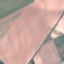
Land use / land cover: AnnualCrop